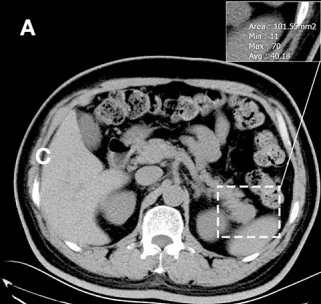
Unenhanced CT showed the mass to be isoattenuating and barely perceptible.
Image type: radiology (ct)